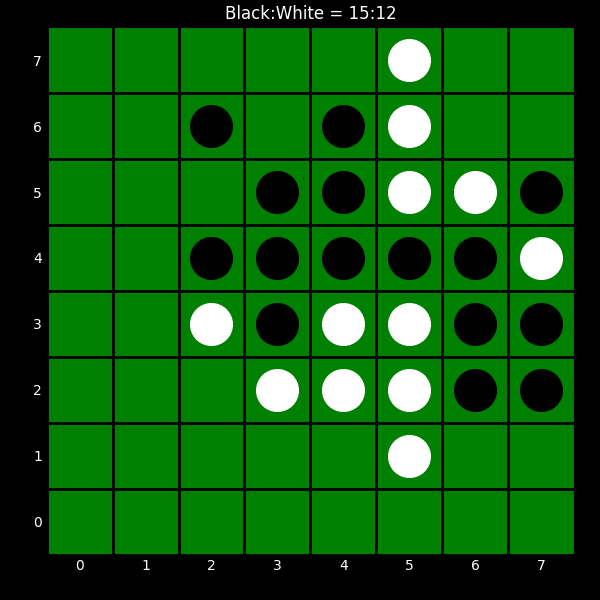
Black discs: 15
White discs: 12